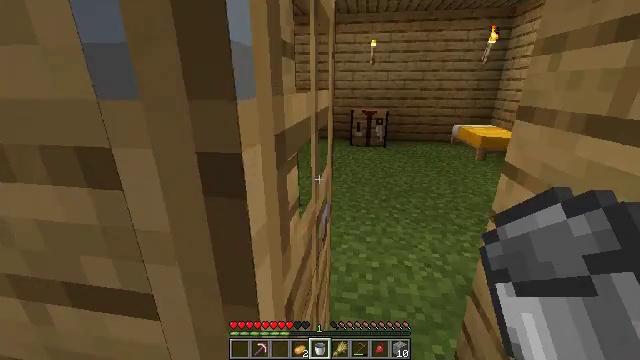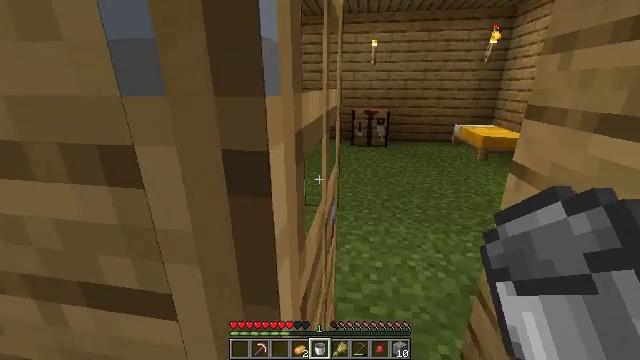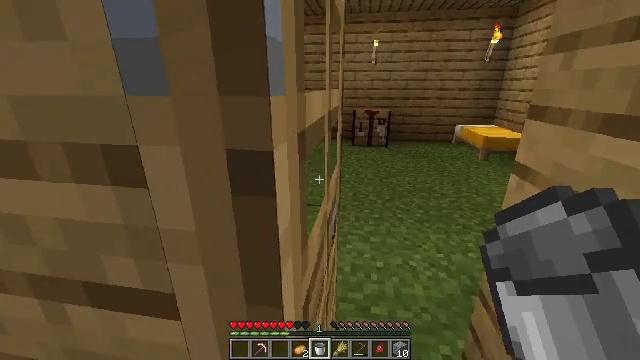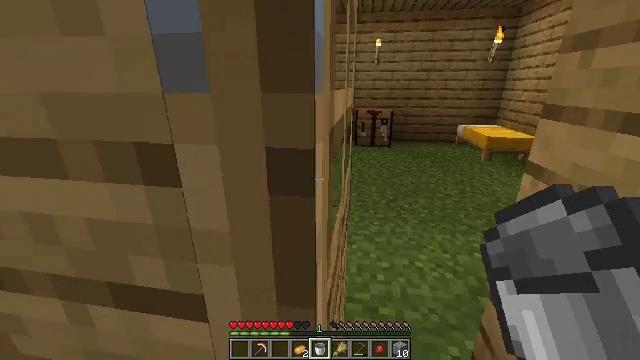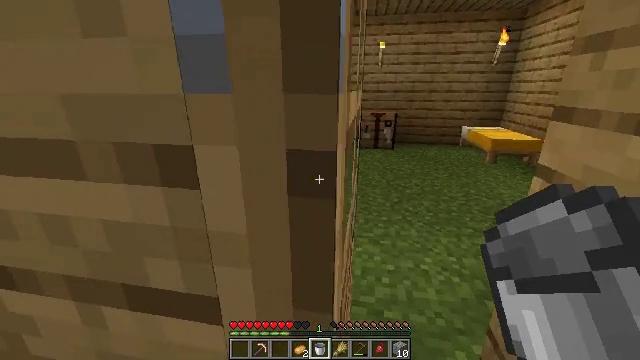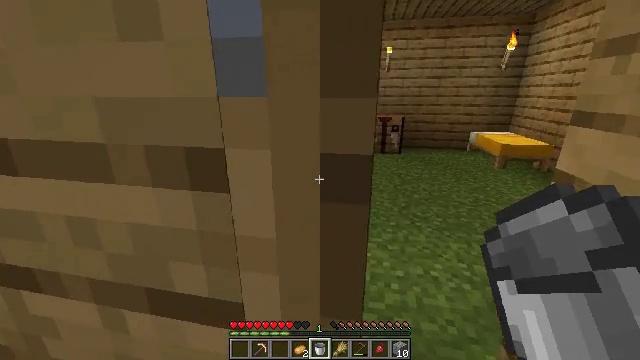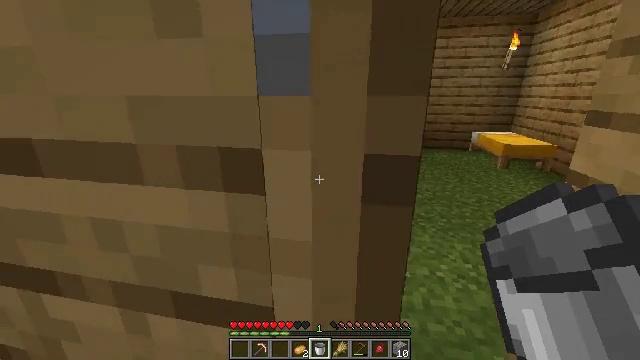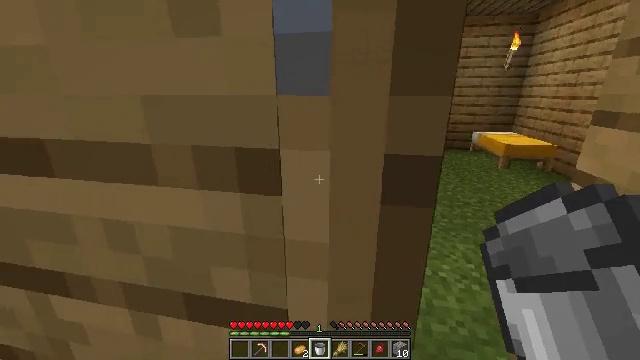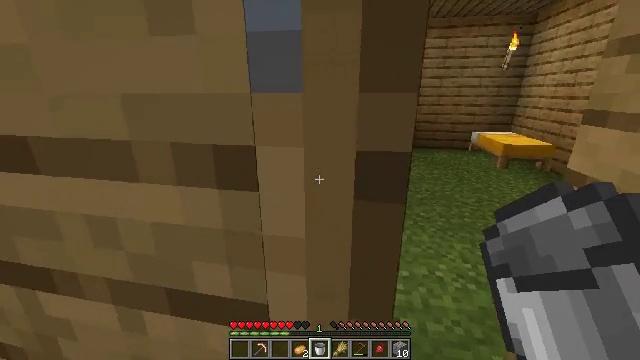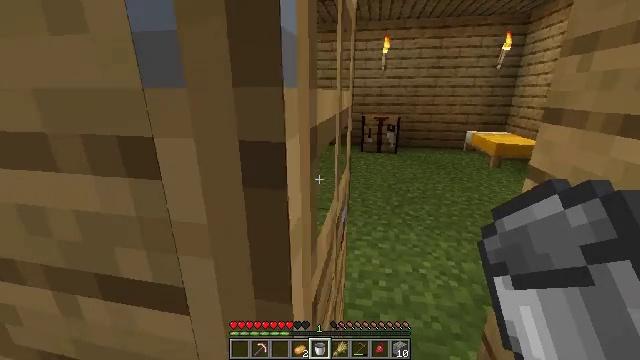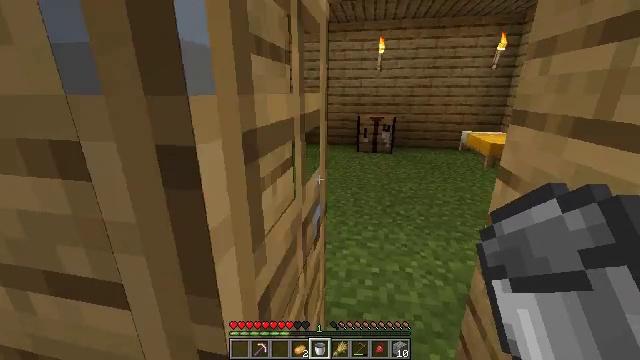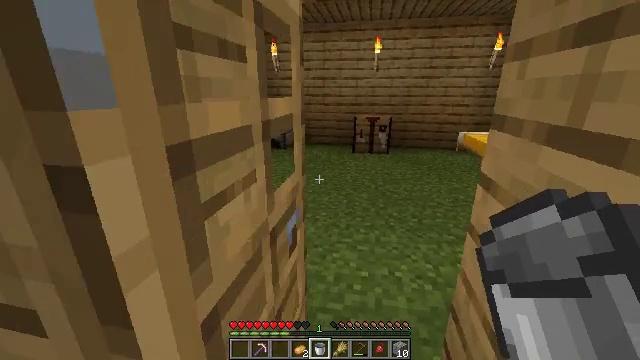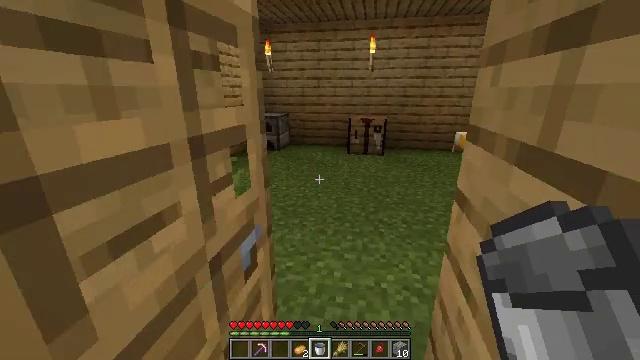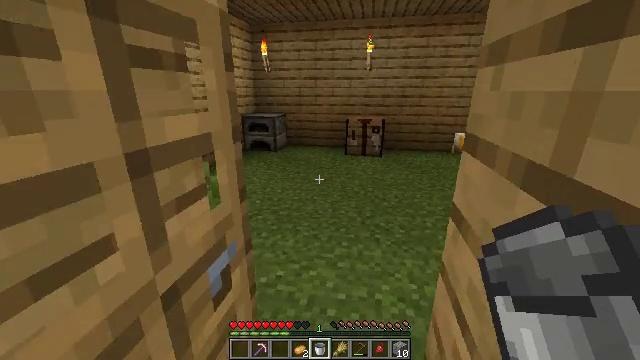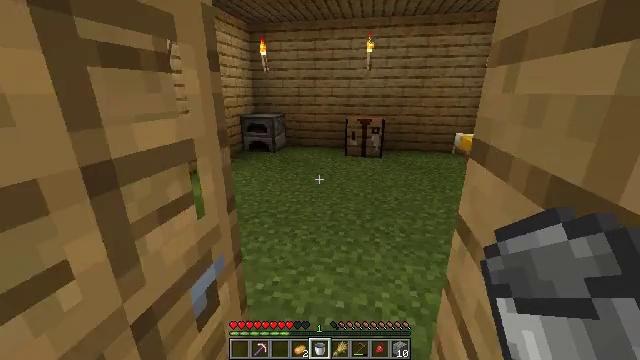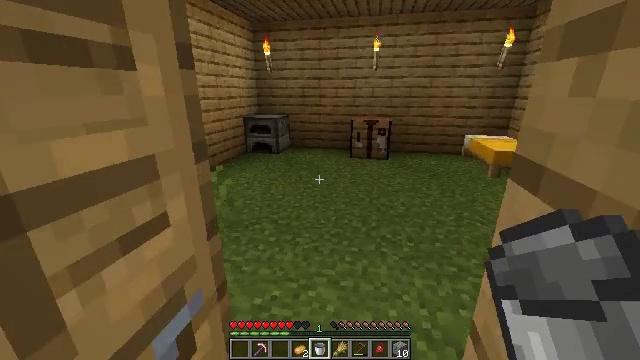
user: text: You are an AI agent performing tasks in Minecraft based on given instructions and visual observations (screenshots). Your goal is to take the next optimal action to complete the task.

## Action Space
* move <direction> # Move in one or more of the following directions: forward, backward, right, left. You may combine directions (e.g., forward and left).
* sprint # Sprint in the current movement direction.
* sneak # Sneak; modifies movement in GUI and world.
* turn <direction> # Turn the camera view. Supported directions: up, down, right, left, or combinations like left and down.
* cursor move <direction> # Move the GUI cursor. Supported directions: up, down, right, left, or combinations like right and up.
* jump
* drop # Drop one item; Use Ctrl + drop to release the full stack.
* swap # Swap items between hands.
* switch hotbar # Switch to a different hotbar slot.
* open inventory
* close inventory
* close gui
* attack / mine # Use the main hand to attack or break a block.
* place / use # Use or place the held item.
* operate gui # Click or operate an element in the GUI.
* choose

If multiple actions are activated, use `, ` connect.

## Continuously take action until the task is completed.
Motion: motion action
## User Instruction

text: Digging the cobblestone underground.
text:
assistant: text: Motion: move forward
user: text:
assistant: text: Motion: move forward
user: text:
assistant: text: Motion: move forward
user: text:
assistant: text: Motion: move forward
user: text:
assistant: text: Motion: move forward, turn left
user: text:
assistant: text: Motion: move forward
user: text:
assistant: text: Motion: move forward and move right
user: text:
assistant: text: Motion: move forward and move right
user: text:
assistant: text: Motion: move forward and move right
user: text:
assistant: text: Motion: move forward and move right
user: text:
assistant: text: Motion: move forward and move right
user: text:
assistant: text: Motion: move forward and move right
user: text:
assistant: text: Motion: move forward and move right
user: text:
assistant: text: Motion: move forward and move right
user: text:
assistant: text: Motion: move forward and move right, turn left
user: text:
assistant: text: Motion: move forward and move right, turn left
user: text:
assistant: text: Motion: move forward
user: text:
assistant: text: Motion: move forward
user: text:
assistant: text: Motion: move forward
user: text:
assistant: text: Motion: move forward, turn left
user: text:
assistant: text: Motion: move forward, turn left
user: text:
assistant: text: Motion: move forward, turn up
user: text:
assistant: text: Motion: move forward, turn up
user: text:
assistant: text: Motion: move forward, turn up
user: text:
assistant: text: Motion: move forward, turn up
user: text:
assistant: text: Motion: move forward
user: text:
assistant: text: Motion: move forward
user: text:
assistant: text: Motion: move forward
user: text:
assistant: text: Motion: move forward, turn left
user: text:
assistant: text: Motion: move forward, turn left and down, use / place